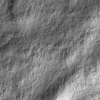
Atmospheric dust classification: not_dusty